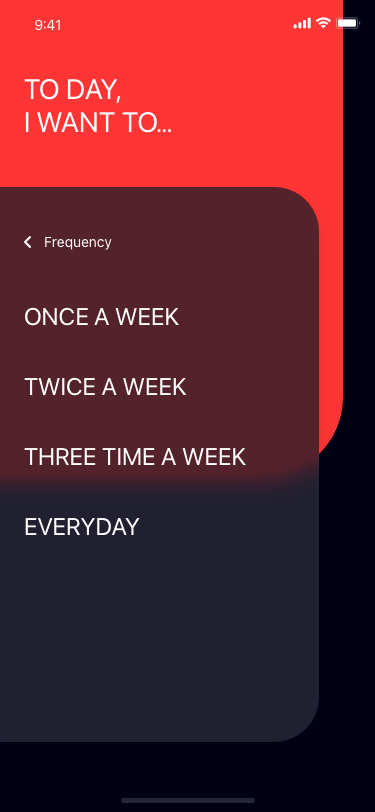
Text in this UI design:
TO DAY,
I WANT TO…
ONCE A WEEK
Frequency
TWICE A WEEK
THREE TIME A WEEK
EVERYDAY